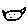
Label: cat